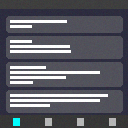
Screen state: on